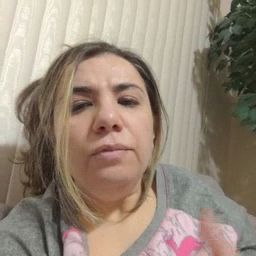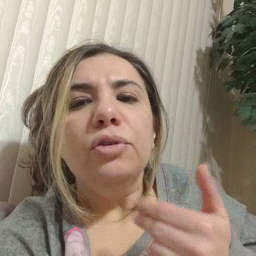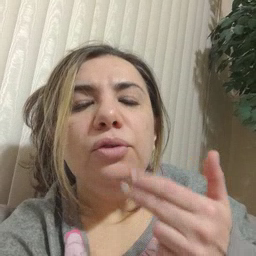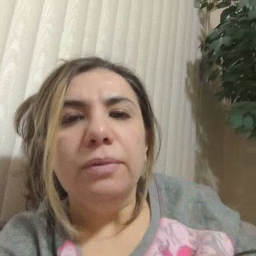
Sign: cute